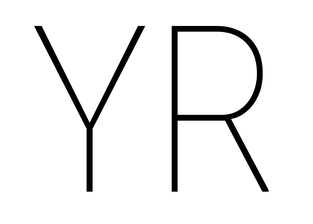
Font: Roboto_Condensed_Thin